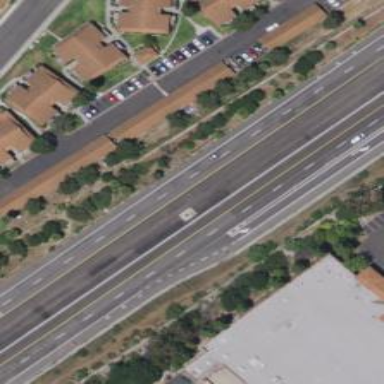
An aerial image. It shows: Expressway with asphalt surface categorized as trunk highway.